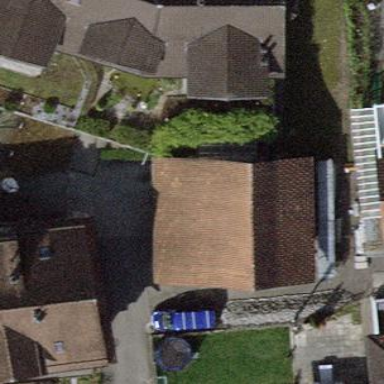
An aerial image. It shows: Shed building.